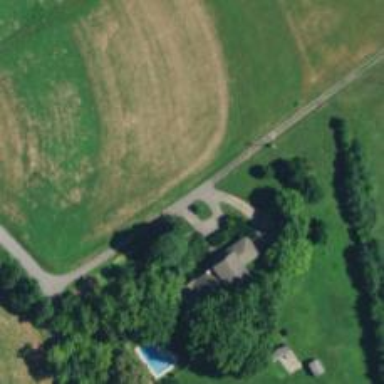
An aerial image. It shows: Driveway.